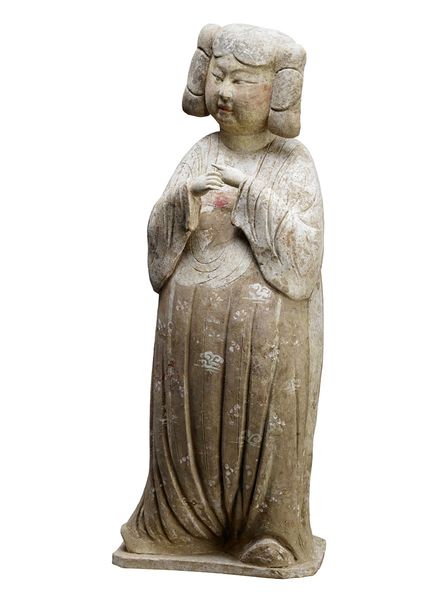
Standort: Hamburg
Institution: Museum für Kunst und Gewerbe Hamburg
Schlagwörter: frau, stein, keramik, skulptur, gefolge, plastik, kleinplastiken, bemalung, kleinplastik, kleinkunst, dynastie, irdenware, grabplastik, drittel, tang, hofhaltung, grabbeigaben, königliche, höflinge, tangdynastie, táng cháo